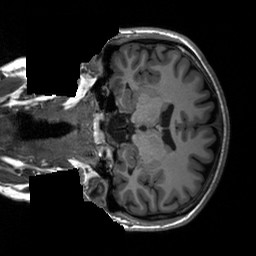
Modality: T1w
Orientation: coronal
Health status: healthy
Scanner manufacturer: siemens
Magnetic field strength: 3 T
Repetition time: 2.3 s
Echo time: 0.00207 s